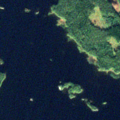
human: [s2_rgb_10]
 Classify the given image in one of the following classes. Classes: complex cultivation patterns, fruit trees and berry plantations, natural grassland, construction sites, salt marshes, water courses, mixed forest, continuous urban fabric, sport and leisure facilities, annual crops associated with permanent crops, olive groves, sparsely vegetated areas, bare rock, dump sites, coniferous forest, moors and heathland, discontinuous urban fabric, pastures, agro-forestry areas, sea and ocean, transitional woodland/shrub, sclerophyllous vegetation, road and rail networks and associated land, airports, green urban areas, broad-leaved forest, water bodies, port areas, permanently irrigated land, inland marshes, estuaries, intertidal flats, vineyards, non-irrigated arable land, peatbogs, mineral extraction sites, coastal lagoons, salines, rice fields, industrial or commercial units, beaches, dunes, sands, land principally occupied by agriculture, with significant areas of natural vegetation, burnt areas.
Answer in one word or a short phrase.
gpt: coniferous forest, mixed forest, water bodies